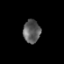
Tissue: prostate
Cell type: T cells
Senescence score: 0.2313
Nuclear area (px): 390
Mean DAPI intensity: 92.169